Question: i am downloading a zip file and saving in document directory. and then making unzip using the <URL> . but not getting any data from the zip file .how to fetch the data .and i am not able to see where is my unzip file .in document directory only i am getting this.

i have used this code to make zip as un zip file
'''
NSString *documentsDirectory = [NSSearchPathForDirectoriesInDomains(NSDocumentDirectory, NSUserDomainMask, YES) objectAtIndex:0];
NSString *fullPath = [documentsDirectory stringByAppendingPathComponent:@"image.zip"];
NSString *zipPath =fullPath;
NSString *destinationPath =[documentsDirectory stringByAppendingPathComponent:@"unZipimage"];
NSLog(@"zip path==%@",zipPath);
NSLog(@"dest path==%@",destinationPath);
//
[SSZipArchive unzipFileAtPath:zipPath toDestination:destinationPath];
'''
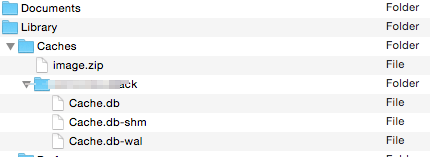
Answer: Zip Data store in Bundle To document directory as below.
1. get Path from Bundle. NSString *StrZIP = [[NSBundle mainBundle] pathForResource:@"TestZIP" ofType:@"zip"];
2. convert Zip To NSData NSData *ZIPData = [NSData dataWithContentsOfFile:StrZIP];
3. Store Zip file in document directory NSArray *paths = NSSearchPathForDirectoriesInDomains(NSDocumentDirectory, NSUserDomainMask, YES);
NSString *documentsPath = [paths objectAtIndex:0]; //Get the docs directory
NSString *filePath = [documentsPath stringByAppendingPathComponent:@"TestZIP.zip"]; //Add the file name
[ZIPData writeToFile:filePath atomically:YES]; //Write the file
4. TeztZIP is unzip using SSZipArchive at documentsPath [SSZipArchive unzipFileAtPath:filePath toDestination:documentsPath];
OUTPUT :